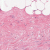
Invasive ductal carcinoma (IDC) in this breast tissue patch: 0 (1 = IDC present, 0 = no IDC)